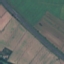
Land use / land cover: Highway